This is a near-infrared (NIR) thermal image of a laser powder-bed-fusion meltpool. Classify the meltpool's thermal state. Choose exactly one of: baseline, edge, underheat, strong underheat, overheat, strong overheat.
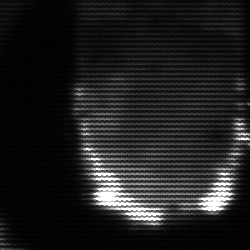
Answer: strong underheat